【题型】填空题　【知识点】平面几何　【难度】easy
如图，直线 $AB$ 与直线 $DE$ 相交于点 $C$，$CF \perp DE$，$\angle ACD = 25^\circ$，那么 $\angle BCF$ 的度数是 \_\_\_\_\_\_ 度。

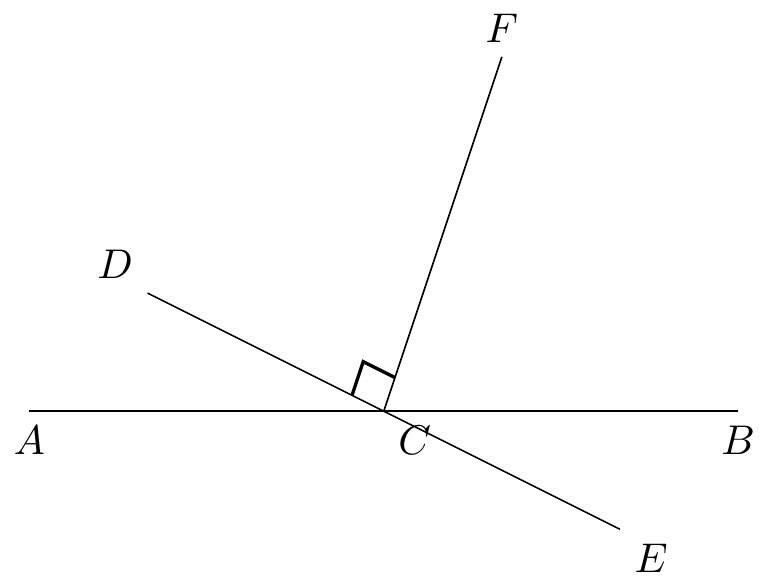
【解答】
解：$\because \angle ACD = 25^\circ$，

$\therefore \angle BCE = \angle ACD = 25^\circ$，

$\because CF \perp DE$，

$\therefore \angle ECF = 90^\circ$，

$\therefore \angle BCF = \angle ECF - \angle ECB = 90^\circ - 25^\circ = 65^\circ$，

故答案为：$65$。